Question: I've just installed a proprietary VSI plugin for Visual Studio 2010. It's Japanese, and gives me this lovely message box when I try to use it:

(Actual text hidden, can't disclose it, but it's definitely Japanese ideograms)
Problem is: I don't speak Japanese, even remotely. I would love to copy and paste this to Google Translate.
There's a nice (and quite unknown) feature in Windows message boxes: you can CTRL-C them and it puts their content in you clipboard. So I'm doing that, but here's what I get wherever I CTRL-V:
'''
---------------------------
Microsoft Visual Studio
---------------------------
???????????????
---------------------------
OK
---------------------------
'''
Helpful, isn't it? Any idea of how to work around this?
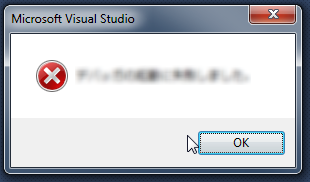
Answer: Where are you pasting this into?
I did an experiment...I used Character Map, chose Arial Unicode MS, and selected some ideogram characters. I copied those characters, and I could paste them into Visual Studio, or notepad and saw the ideograms.
Then I tried to replicate what you did:
I wrote a WPF program (so would be a Unicode program) with a MessageBox and used the set of ideogram characters. I ran the program, and then did a CTRL-C as you did, then I did a CTRL-V into notepad and Visual Studio.
I saw the ideograms correctly, along with the OK text, and the ------- separators.
This was on Windows 7.
You could use a Clipboard Viewer tool to see what formats/text has been placed on the clipboard.
Maybe your program VSI plugin is not built as Unicode so this affects how it places the text on the clipboard? You would ideally want CF_UNICODETEXT on the clipboard.